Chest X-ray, AP view. Patient: 48 years old, sex F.
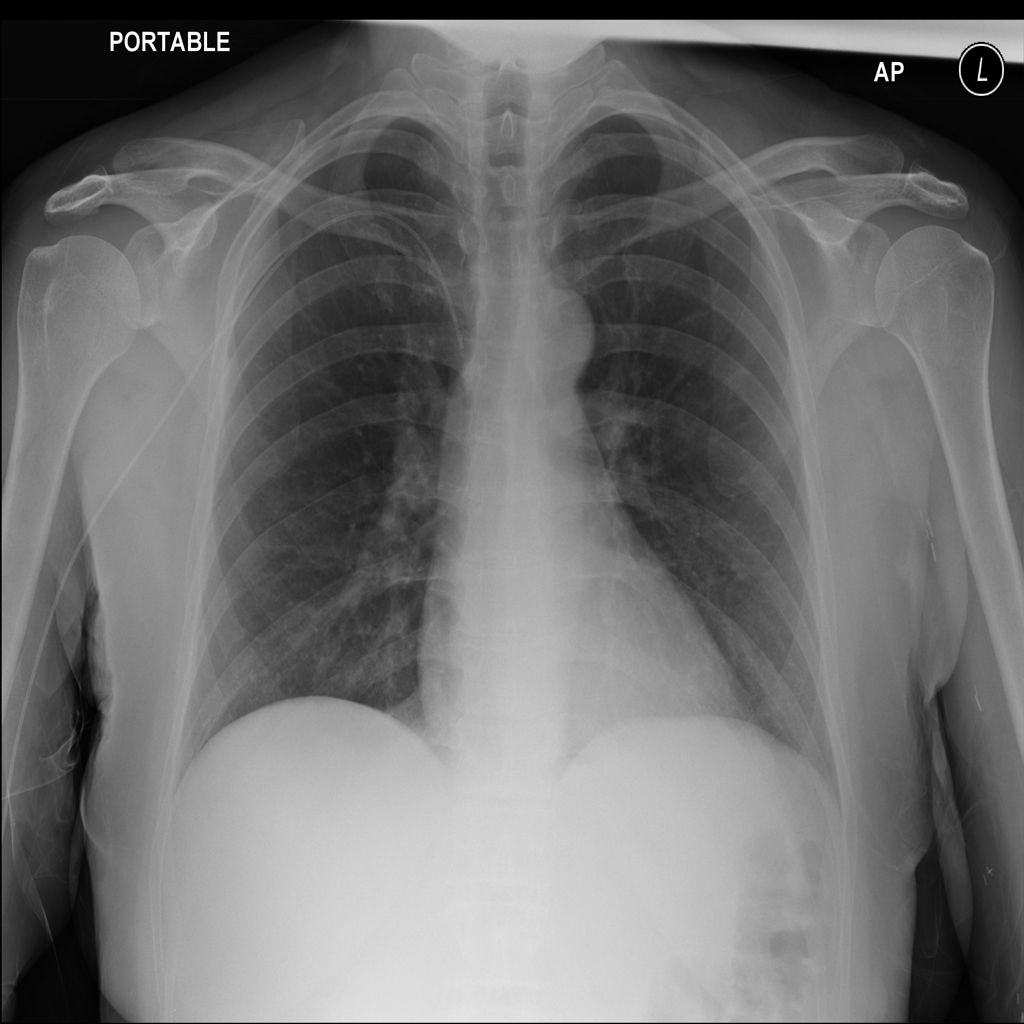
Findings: No Finding